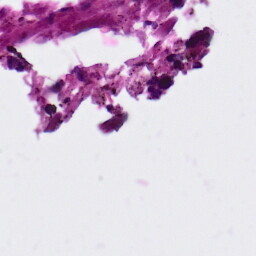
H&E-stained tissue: Ovarian